Question: I have a CentOS 7 VPS which I had multiple sites on its Apache, and these days I faced a strange problem, CentOS lost its interface many times a day! and I should restart the interface to recover this situation! I've take a snapshot from Web console interface of my VPS, any idea? thanks in advance
'grep dhclient /var/log/messages' ferquently give me this error (also I have 'BOOTPROTO="dhcp"' in my config file) :
'Apr 30 15:12:56 vultr dhclient[8962]: dhclient.c:2676: Failed to send 300 byte long packet over fallback interface. Apr 30 15:13:15 vultr dhclient[8962]: DHCPREQUEST on eth0 to 169.254.169.254 port 67 (xid=0x5f5ca74d) Apr 30 15:13:15 vultr dhclient[8962]: send_packet: Network is unreachable Apr 30 15:13:15 vultr dhclient[8962]: send_packet: please consult README file regarding broadcast address.'
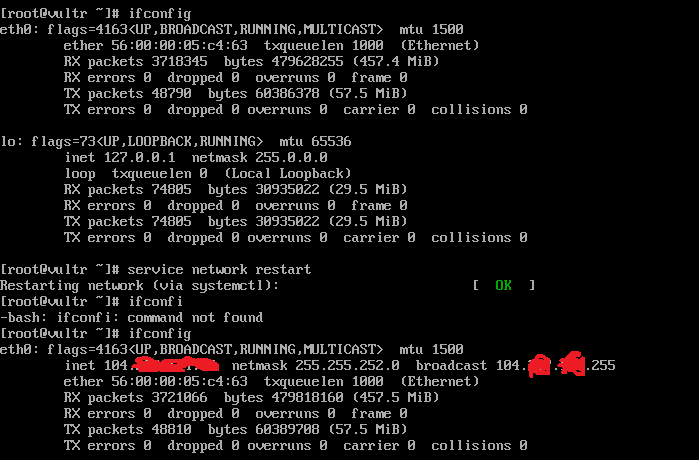
Answer: (I work for the host in this case)
There was an issue with the DHCP server that was causing some instances to lose their IP address on DHCP lease renewal. Specifically, the DHCP server would intermittently respond with a NAK, which would cause the server to lose it's IP address. Oddly, CentOS 7 doesn't seem to handle this nicely (nice behavior would be trying to obtain a new lease, rather then breaking connectivity until the interface was restarted).
You should no longer see issues with this.